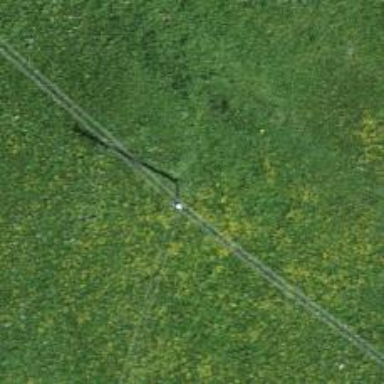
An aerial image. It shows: Power pole.